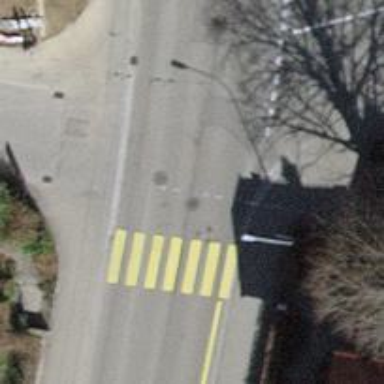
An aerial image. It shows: Tertiary road with asphalt surface and sidewalks on both sides. There are trolley wires above the road.